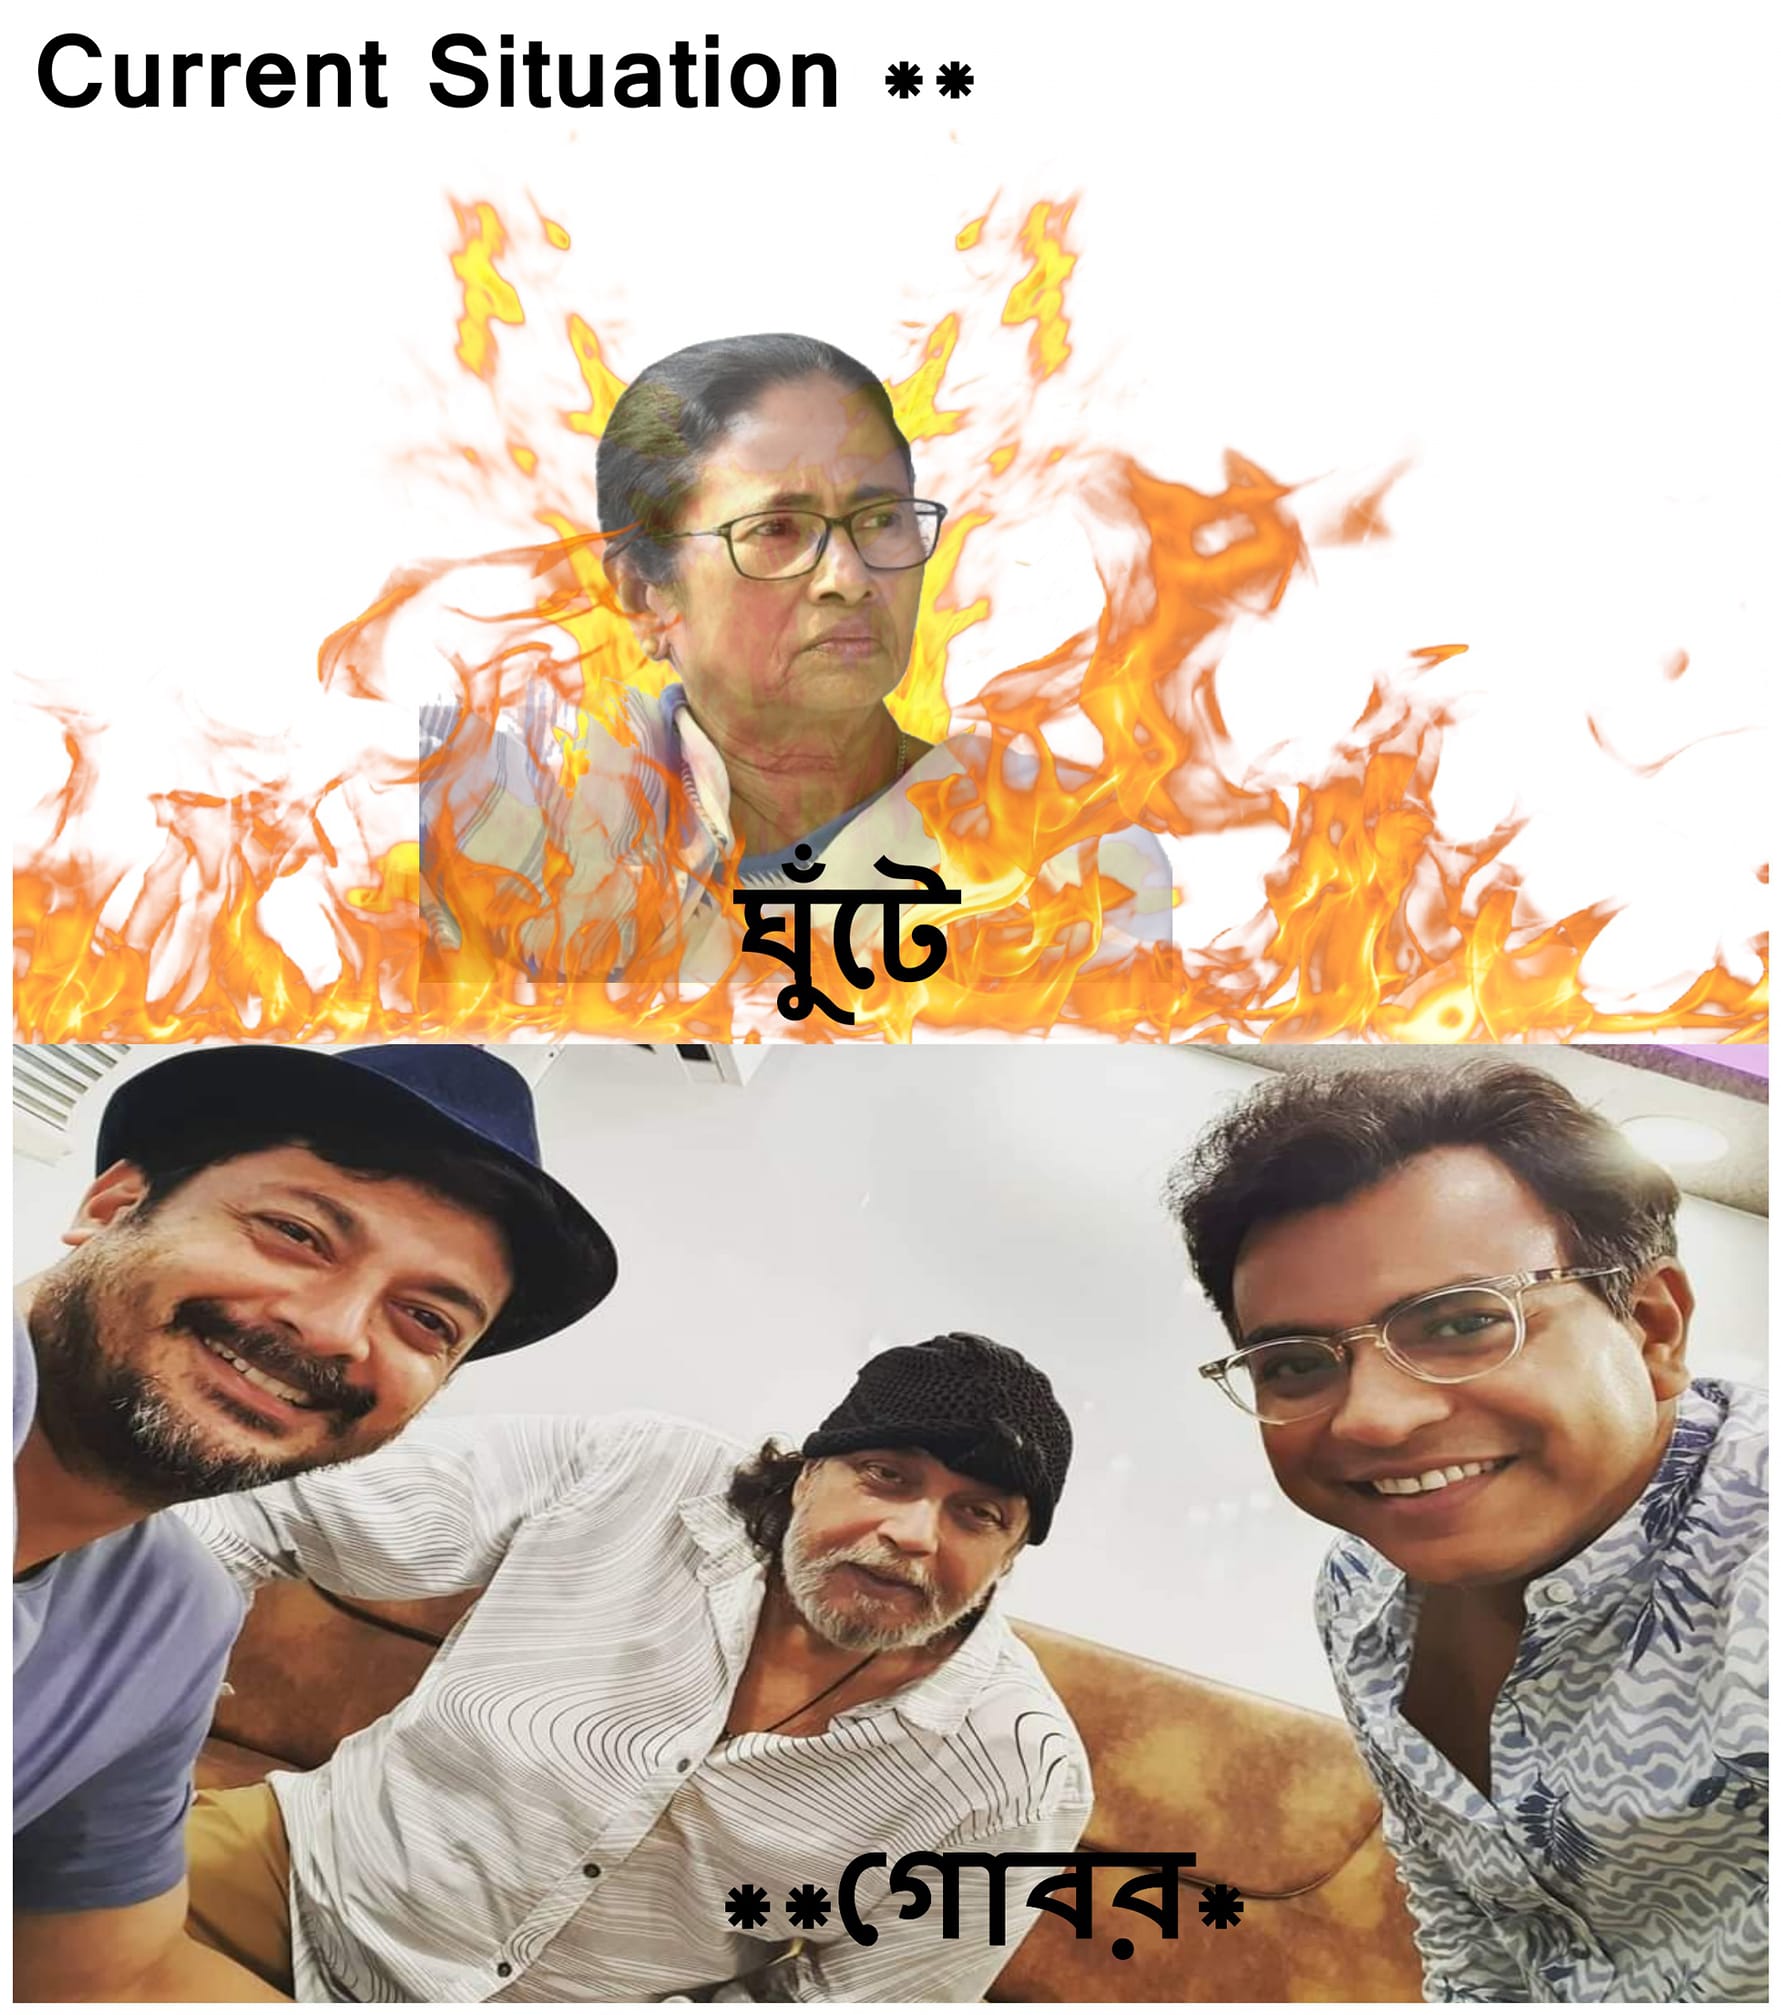
Caption: current Situation **  ঘুটে   ** গোবর **
Label: hate